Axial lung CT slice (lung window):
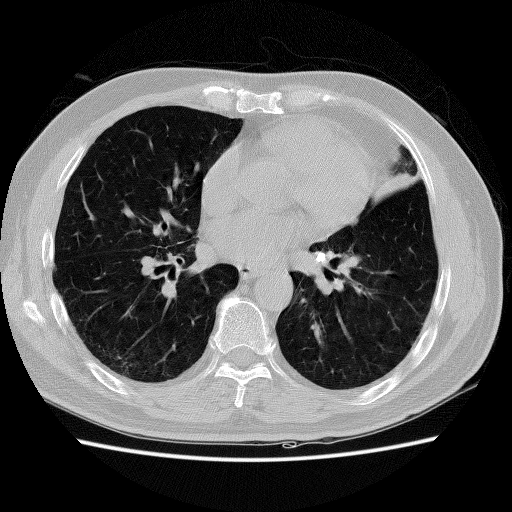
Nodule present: no